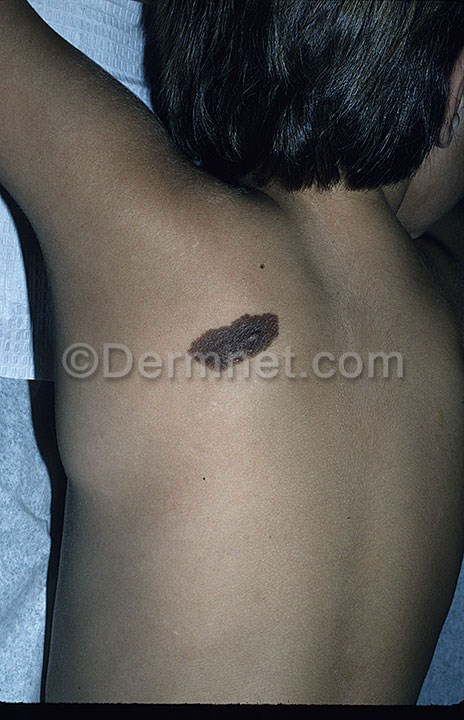
Disease: Melanoma Skin Cancer Nevi and Moles